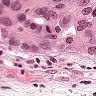
Metastatic tissue present: yes